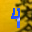
Label: 4